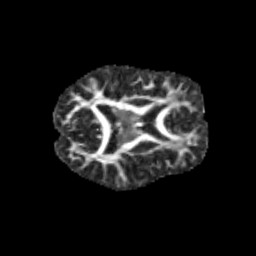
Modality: FA
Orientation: axial
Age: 9
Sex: male
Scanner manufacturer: siemens
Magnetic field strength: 3 T
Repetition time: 3.8 s
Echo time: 0.07 s